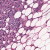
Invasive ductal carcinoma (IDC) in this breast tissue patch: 1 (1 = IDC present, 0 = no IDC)